Field crop: maize
Growth stage: 2
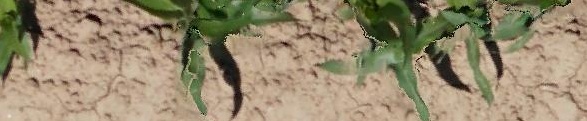
Species: maize